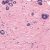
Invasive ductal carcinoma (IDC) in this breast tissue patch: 0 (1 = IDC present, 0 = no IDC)